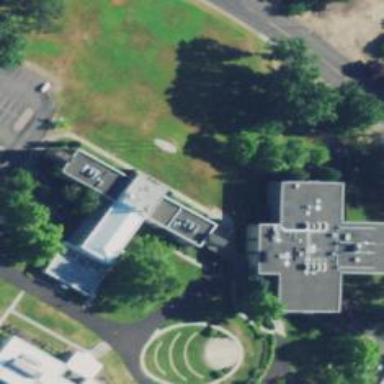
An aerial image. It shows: College building.